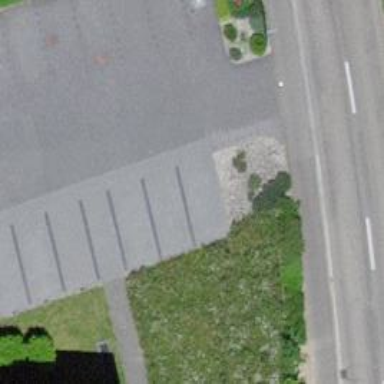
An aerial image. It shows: Parking area with surface.